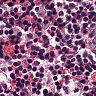
Metastatic tissue present: no